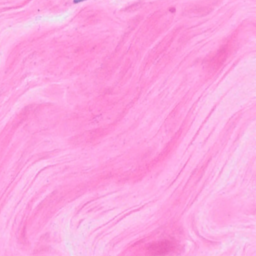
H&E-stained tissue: Breast